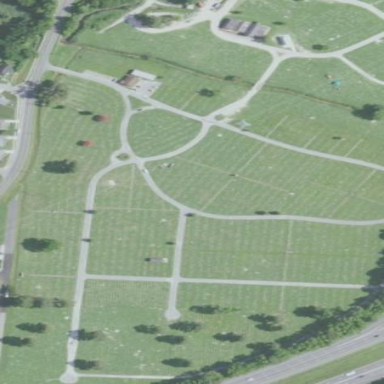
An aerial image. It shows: Cemetery.